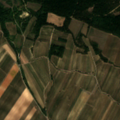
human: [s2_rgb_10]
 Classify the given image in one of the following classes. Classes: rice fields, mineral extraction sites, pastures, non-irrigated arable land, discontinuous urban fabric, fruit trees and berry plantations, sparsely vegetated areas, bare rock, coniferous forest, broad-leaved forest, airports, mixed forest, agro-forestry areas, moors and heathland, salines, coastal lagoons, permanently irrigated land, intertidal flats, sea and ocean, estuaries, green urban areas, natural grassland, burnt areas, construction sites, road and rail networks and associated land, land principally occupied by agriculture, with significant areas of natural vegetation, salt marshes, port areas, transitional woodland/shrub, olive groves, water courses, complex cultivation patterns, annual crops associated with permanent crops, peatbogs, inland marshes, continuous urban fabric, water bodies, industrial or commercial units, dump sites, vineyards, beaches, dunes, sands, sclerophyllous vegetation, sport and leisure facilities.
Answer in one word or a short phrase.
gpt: vineyards, land principally occupied by agriculture, with significant areas of natural vegetation, broad-leaved forest